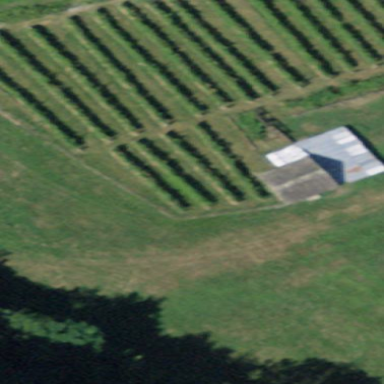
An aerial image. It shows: Vineyard growing grapes.